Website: macys
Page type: delivery-shipping
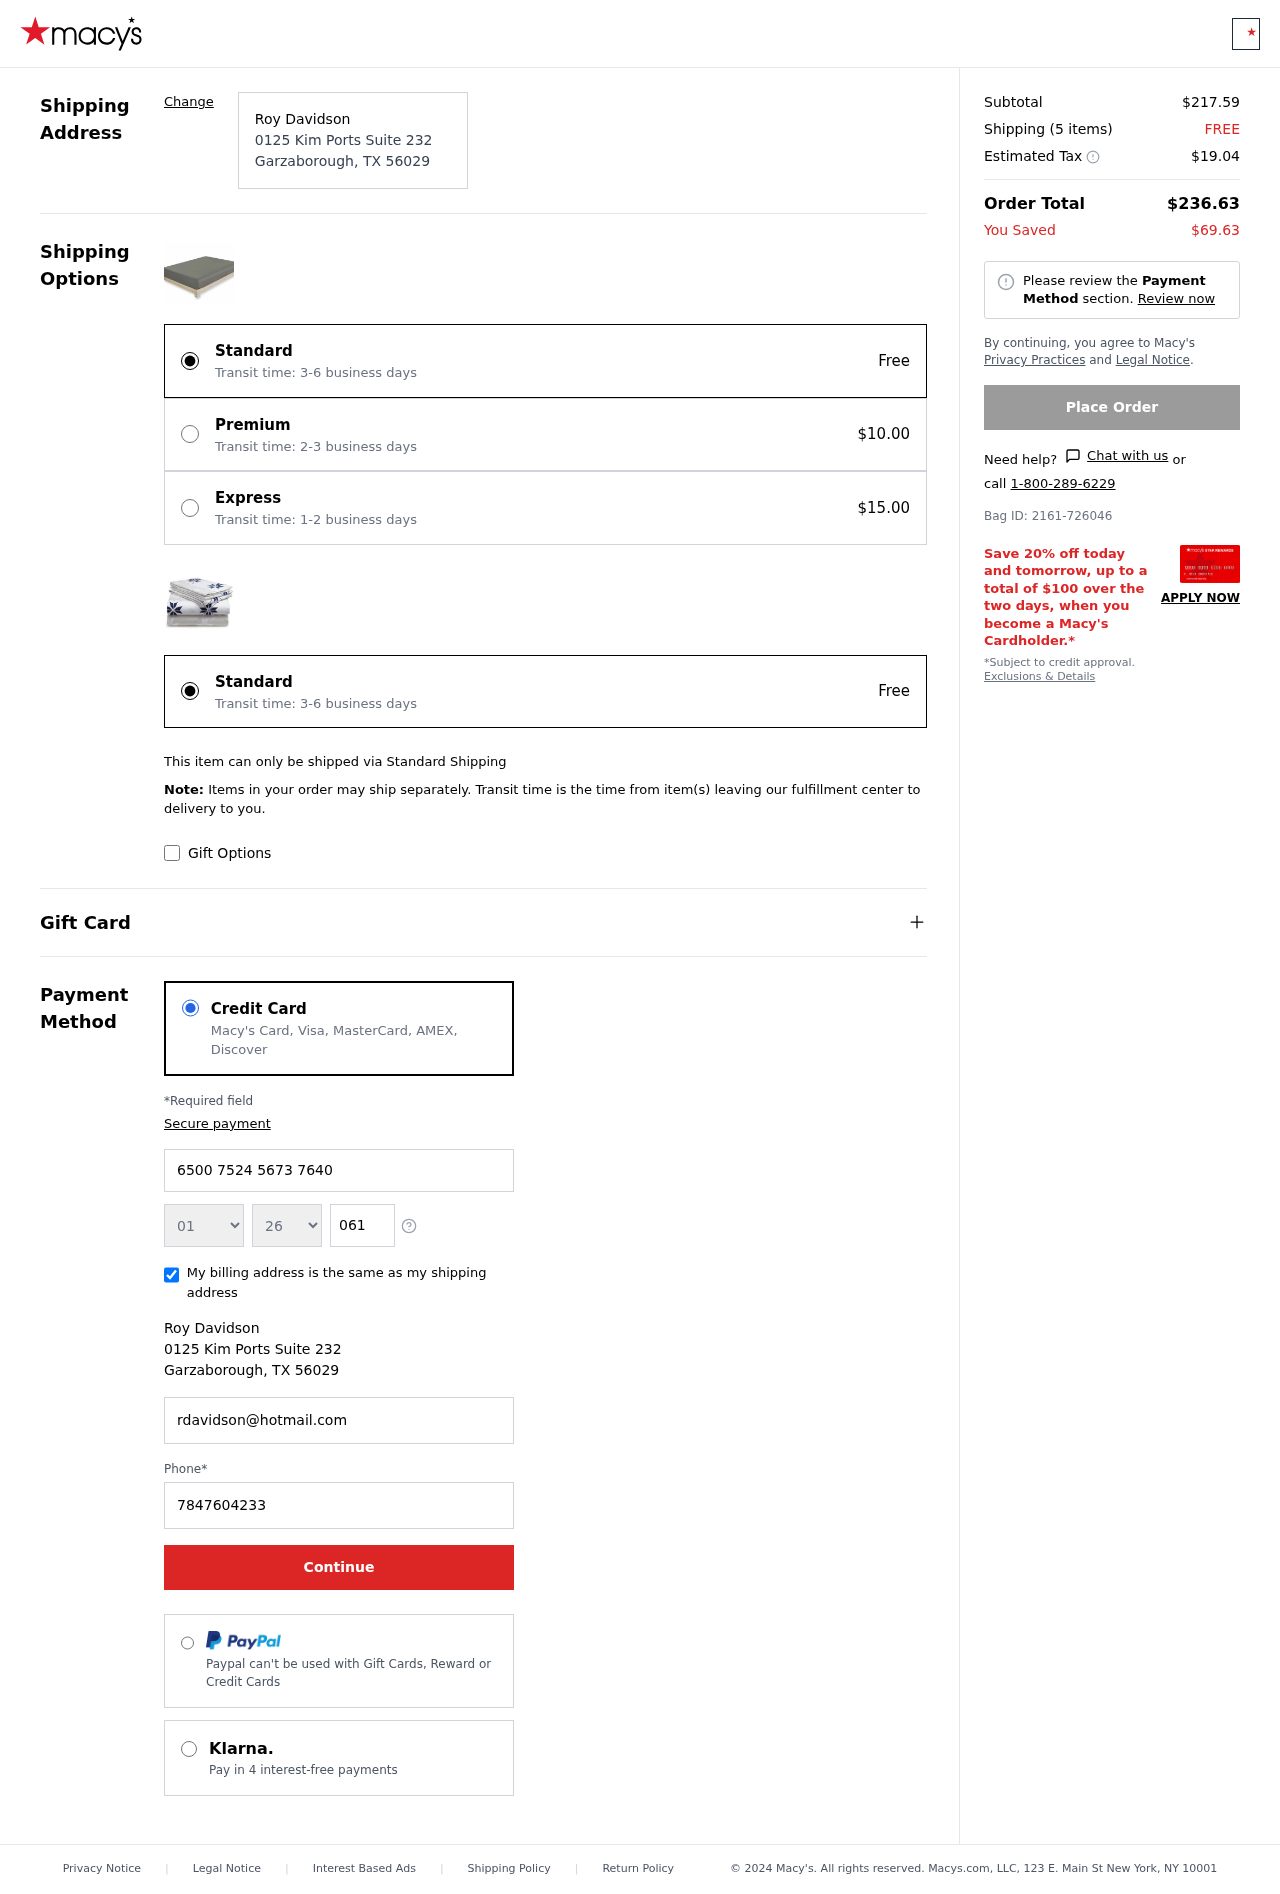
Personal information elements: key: PII_CARD_EXPIRY_MONTH
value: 01
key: PII_CARD_EXPIRY_YEAR
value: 26
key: PII_CITY
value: Garzaborough
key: PII_CITY_STATE_ZIP
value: Garzaborough, TX 56029
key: PII_FULLNAME
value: Roy Davidson
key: PII_POSTCODE
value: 56029
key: PII_STATE_ABBR
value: TX
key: PII_STREET
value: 0125 Kim Ports Suite 232
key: PII_CARD_NUMBER
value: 6500 7524 5673 7640
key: PII_CARD_CVV
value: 061
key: PII_EMAIL
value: rdavidson@hotmail.com
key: PII_PHONE
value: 7847604233
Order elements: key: ORDER_SUBTOTAL
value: $217.59
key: ORDER_NUM_ITEMS
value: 5
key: ORDER_SHIPPING_COST
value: FREE
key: ORDER_TAX
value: $19.04
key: ORDER_TOTAL
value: $236.63
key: ORDER_SAVINGS
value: $69.63
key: ORDER_BAG_ID
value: Bag ID: 2161-726046